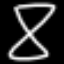
Label: hourglass